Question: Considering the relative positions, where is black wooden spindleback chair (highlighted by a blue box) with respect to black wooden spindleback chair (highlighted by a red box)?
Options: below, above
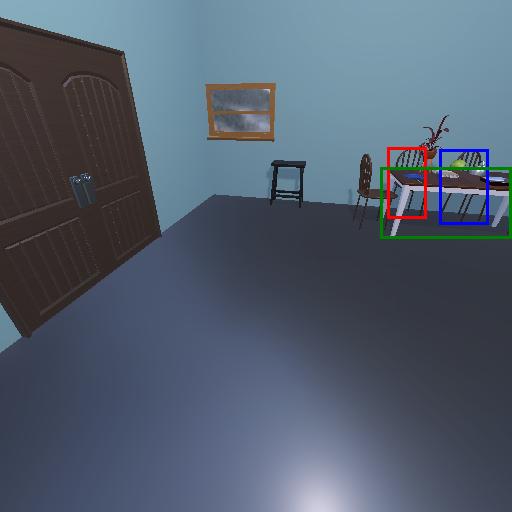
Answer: below